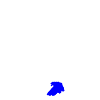
Particle: electron